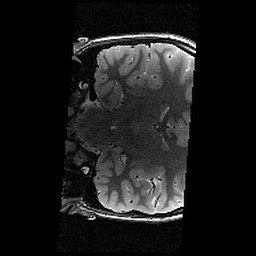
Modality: T2w
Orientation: coronal
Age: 12
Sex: female
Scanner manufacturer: siemens
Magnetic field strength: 3 T
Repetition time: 7.7 s
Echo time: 0.067 s